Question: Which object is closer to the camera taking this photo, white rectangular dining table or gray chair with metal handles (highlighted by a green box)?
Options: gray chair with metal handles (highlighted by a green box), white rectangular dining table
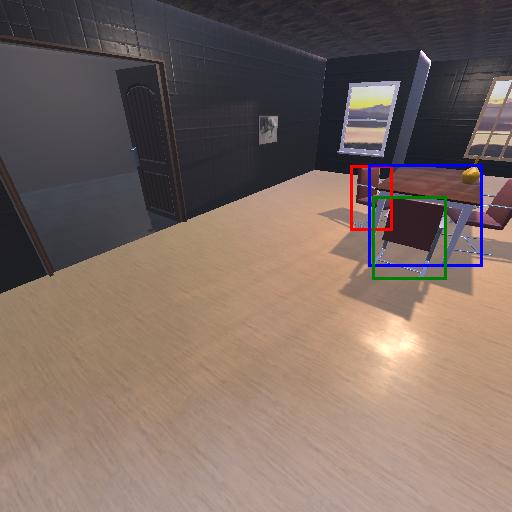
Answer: gray chair with metal handles (highlighted by a green box)